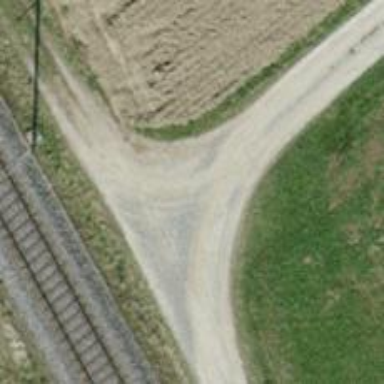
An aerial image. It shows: Track with grade 3 pebblestone surface.